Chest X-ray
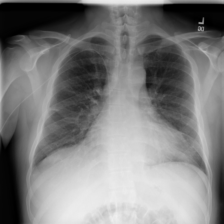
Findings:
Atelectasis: negative
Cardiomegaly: negative
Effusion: negative
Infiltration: negative
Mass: negative
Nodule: negative
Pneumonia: negative
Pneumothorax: negative
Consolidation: negative
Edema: negative
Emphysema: negative
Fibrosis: negative
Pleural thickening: negative
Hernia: negative